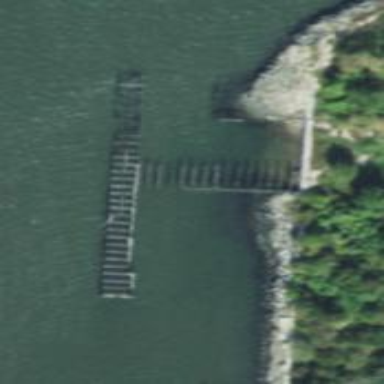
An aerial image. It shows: Pier that is in ruins.